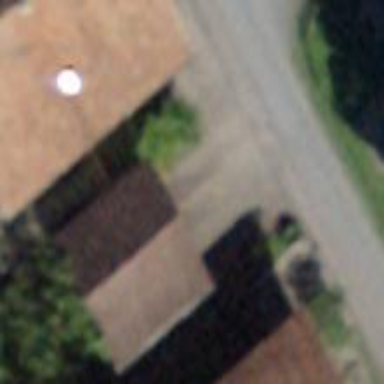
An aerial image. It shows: Garage.